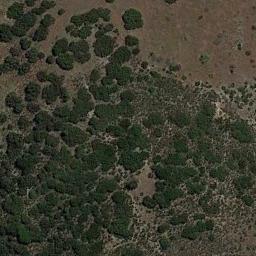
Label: chaparral